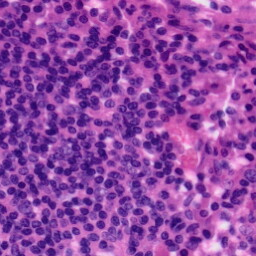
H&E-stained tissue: Tonsil